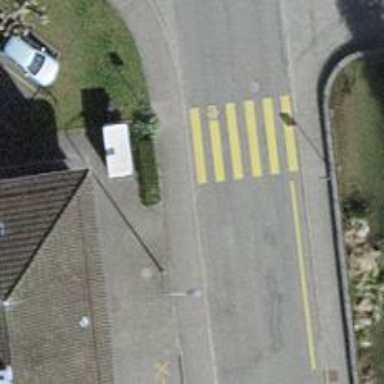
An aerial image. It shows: Uncontrolled zebra crossing with notable zebra markings.